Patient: sex M, age 62
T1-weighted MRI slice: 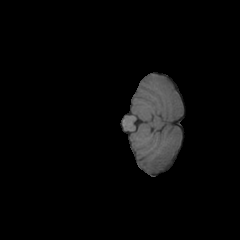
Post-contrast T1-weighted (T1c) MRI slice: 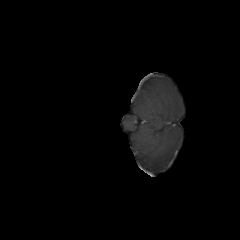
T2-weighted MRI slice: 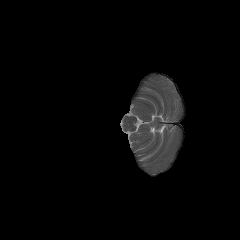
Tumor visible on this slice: no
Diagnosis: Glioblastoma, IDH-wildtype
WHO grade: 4